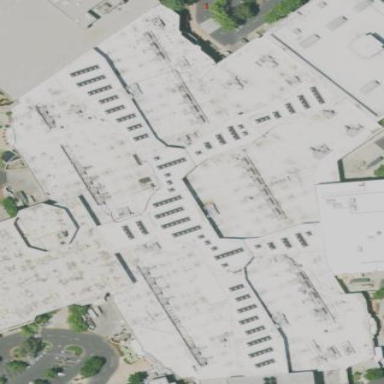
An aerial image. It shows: Mall building.